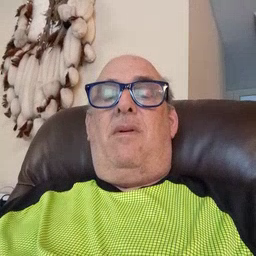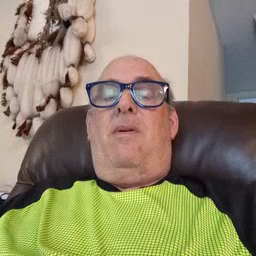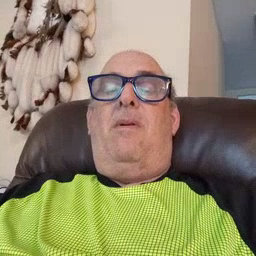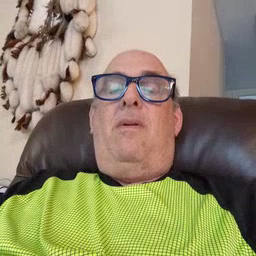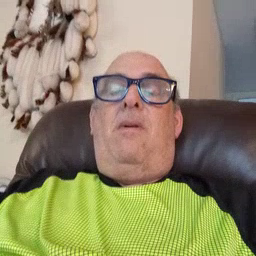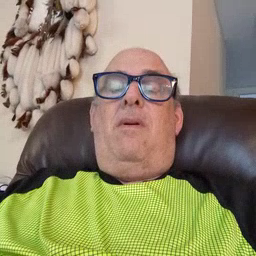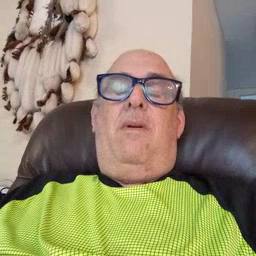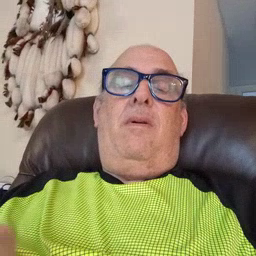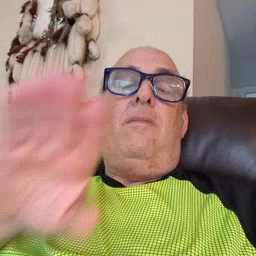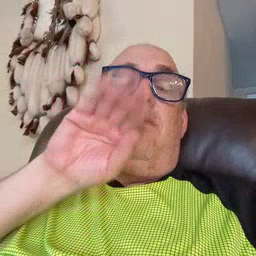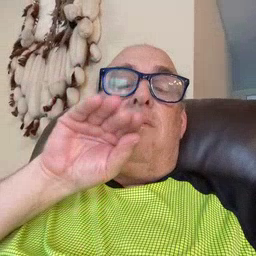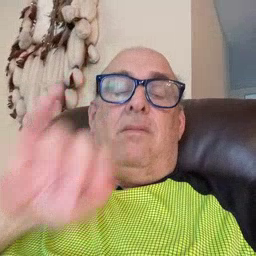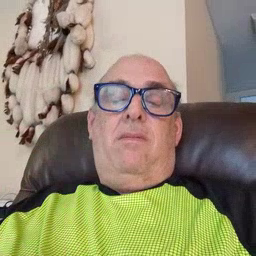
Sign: goose